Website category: sports
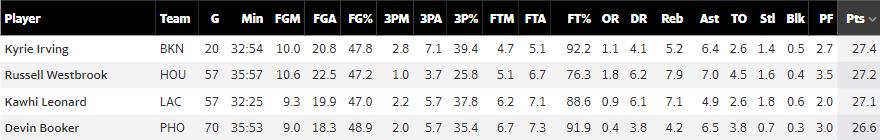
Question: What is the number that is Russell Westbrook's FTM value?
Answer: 5.1

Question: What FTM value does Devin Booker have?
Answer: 6.7

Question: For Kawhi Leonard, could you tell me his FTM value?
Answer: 6.2

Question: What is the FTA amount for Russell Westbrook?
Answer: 6.7

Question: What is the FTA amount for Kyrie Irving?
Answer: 5.1

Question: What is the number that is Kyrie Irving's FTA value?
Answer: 5.1

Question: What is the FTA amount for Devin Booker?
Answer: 7.3

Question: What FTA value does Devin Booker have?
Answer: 7.3

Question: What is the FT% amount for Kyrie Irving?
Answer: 92.2

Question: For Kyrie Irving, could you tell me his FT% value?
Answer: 92.2

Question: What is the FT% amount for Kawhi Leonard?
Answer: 88.6

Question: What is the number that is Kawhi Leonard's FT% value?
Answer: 88.6

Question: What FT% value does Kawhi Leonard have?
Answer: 88.6

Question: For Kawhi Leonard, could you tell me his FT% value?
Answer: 88.6

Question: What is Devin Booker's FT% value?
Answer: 91.9

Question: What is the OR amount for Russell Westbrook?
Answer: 1.8

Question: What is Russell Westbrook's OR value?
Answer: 1.8

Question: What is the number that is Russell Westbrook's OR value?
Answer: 1.8

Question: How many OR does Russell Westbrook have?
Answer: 1.8

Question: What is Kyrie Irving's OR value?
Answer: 1.1

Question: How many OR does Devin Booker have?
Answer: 0.4

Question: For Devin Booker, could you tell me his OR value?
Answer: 0.4

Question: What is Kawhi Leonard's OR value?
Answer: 0.9

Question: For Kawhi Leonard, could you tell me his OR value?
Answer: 0.9

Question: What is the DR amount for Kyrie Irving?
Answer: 4.1

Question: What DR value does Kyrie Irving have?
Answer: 4.1

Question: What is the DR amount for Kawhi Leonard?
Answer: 6.1

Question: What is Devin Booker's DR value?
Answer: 3.8

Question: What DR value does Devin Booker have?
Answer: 3.8

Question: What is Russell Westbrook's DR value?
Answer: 6.2

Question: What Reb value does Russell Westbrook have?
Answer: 7.9

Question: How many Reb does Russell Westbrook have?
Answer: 7.9

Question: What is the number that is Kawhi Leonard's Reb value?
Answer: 7.1

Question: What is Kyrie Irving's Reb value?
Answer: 5.2

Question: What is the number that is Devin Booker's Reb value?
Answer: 4.2

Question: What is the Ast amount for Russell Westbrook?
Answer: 7.0

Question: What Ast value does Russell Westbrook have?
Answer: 7.0

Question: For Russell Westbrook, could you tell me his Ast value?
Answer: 7.0

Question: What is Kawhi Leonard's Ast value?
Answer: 4.9

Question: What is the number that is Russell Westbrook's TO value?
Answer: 4.5

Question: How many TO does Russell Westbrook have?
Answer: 4.5

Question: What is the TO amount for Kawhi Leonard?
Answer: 2.6

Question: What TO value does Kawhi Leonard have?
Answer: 2.6

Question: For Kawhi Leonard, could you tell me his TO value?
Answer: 2.6

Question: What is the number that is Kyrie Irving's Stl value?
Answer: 1.4

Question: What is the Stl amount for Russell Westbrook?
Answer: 1.6

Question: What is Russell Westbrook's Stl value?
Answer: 1.6

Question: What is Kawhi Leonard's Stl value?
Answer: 1.8

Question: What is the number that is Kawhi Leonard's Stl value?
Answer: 1.8

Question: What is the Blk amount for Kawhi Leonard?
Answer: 0.6

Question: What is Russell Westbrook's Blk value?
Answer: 0.4

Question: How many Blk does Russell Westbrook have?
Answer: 0.4

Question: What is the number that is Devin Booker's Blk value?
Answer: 0.3

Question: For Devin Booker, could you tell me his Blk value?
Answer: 0.3

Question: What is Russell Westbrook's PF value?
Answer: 3.5

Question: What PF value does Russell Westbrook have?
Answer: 3.5

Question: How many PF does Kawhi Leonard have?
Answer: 2.0

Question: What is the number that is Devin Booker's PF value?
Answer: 3.0

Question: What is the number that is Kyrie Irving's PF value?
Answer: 2.7

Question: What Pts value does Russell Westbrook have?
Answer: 27.2

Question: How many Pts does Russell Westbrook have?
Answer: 27.2

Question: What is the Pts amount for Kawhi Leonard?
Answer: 27.1

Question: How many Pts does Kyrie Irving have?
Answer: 27.4

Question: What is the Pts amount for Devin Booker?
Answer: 26.6